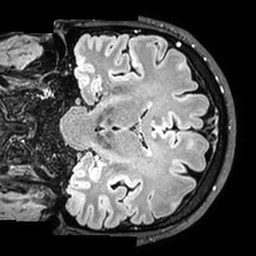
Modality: T2w
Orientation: coronal
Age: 42
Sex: male
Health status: healthy
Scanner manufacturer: philips
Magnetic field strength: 3 T
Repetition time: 5 s
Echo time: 0.3218 s